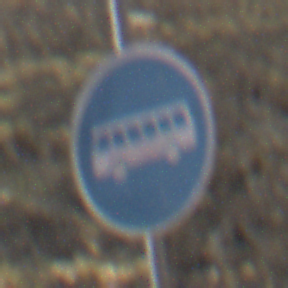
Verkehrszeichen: Busssonderstreifen
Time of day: Midday
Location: Outdoor (Nature)
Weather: Clear
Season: NotSpecified
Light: Natural